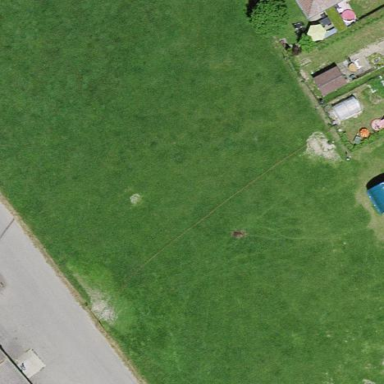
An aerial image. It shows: Chain link fence surrounding meadow.